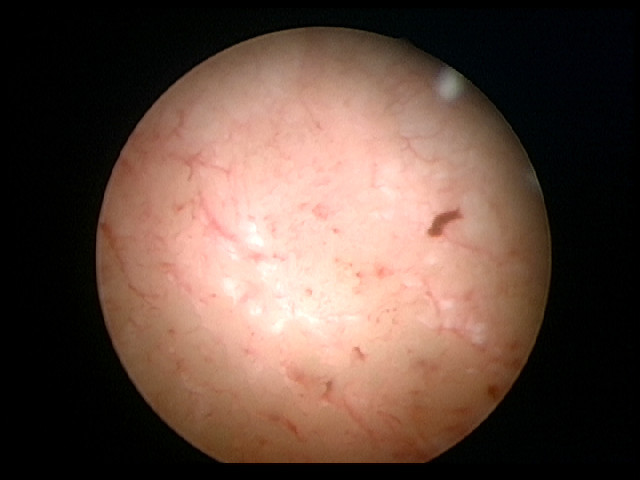
Modality: WLC
Class: Malignant
Subclass: LowGradePapillary
Lesion: L1
Stage: Ta
Morphology: Papillary
Bladder cancer association: Yes